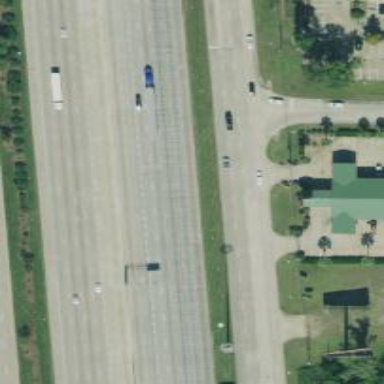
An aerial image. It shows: Secondary road with frontage road alongside.